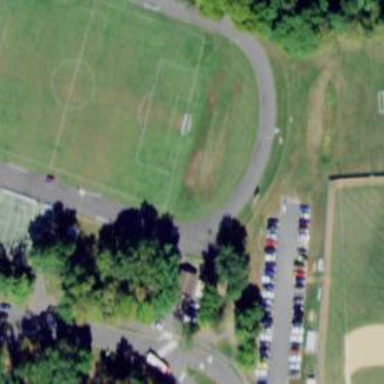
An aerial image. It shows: Soccer pitch for outdoor sports and leisure activities.